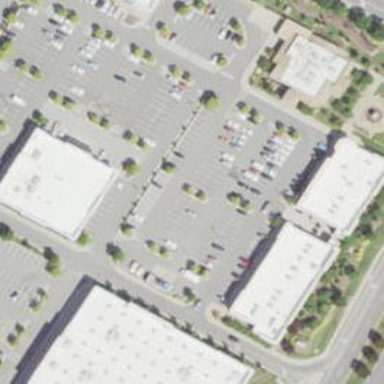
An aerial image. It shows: Parking area with surface.